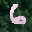
Label: 6